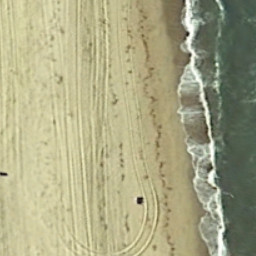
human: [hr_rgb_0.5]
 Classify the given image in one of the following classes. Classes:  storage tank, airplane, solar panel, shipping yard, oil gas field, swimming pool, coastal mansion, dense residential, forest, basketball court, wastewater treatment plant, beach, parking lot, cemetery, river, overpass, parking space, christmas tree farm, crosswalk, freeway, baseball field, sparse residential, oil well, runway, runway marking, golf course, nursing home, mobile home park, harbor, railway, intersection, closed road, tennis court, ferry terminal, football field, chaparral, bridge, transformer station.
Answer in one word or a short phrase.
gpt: beach